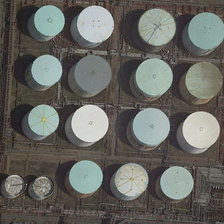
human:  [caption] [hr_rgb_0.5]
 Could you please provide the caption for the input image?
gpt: yellow and white neatly placed in the oil storage tank on the ship .

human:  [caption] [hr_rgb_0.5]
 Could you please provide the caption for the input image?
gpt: a large number of different sizes of storagetanks on the road in a piece of land .

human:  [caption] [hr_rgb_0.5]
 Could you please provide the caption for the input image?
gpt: yellow and white neatly placed in the oil storage tank on the ship .

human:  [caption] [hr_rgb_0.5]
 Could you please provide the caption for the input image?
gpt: a large number of different sizes of storagetanks on the road in a piece of land .

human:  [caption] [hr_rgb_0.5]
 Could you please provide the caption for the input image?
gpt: many storage tanks are orderly surrounded by small tubes .